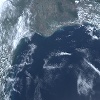
Label: water